Aerial crown-view tile of a tropical tree (Barro Colorado Island, Panama), acquired 20250317:
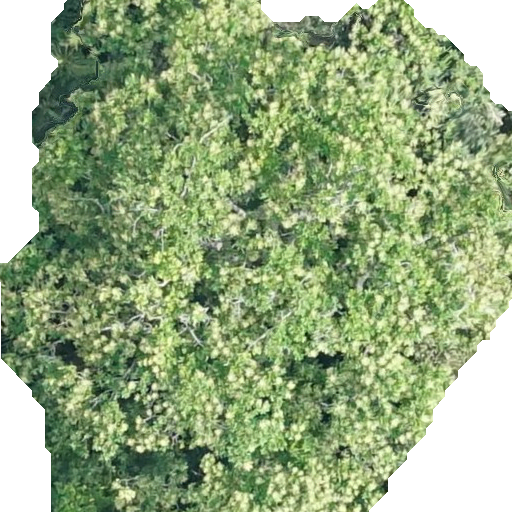
Species: Anacardium excelsum
GBIF accepted scientific name: Anacardium excelsum
Crown area: 389.826 m²